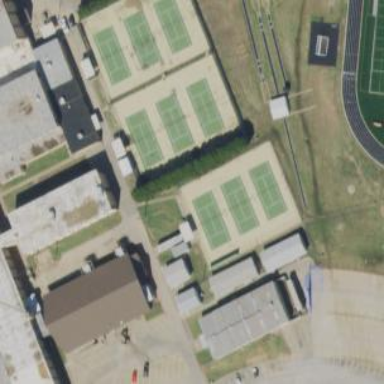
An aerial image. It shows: Tennis court in leisure pitch.